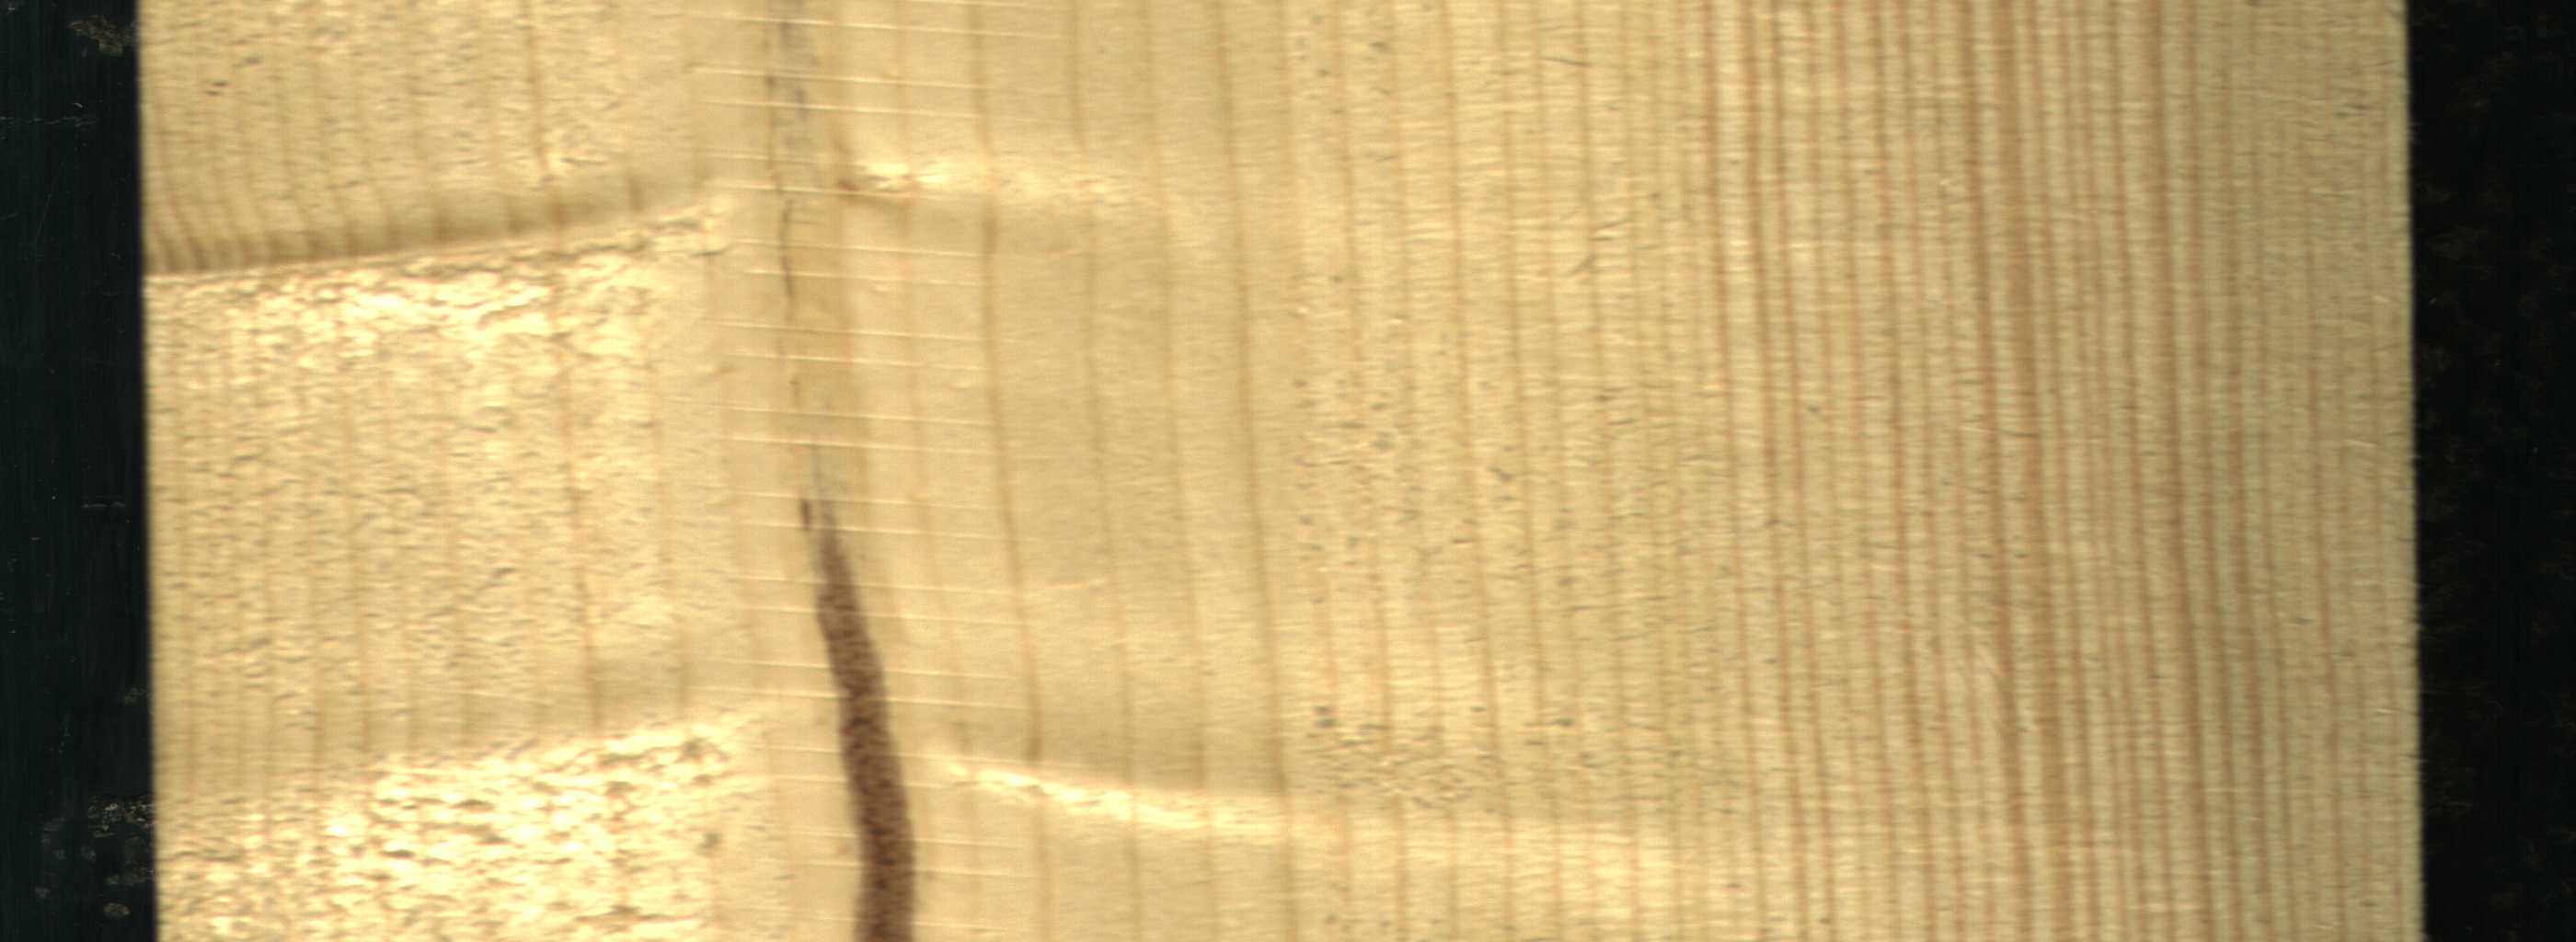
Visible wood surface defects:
Marrow